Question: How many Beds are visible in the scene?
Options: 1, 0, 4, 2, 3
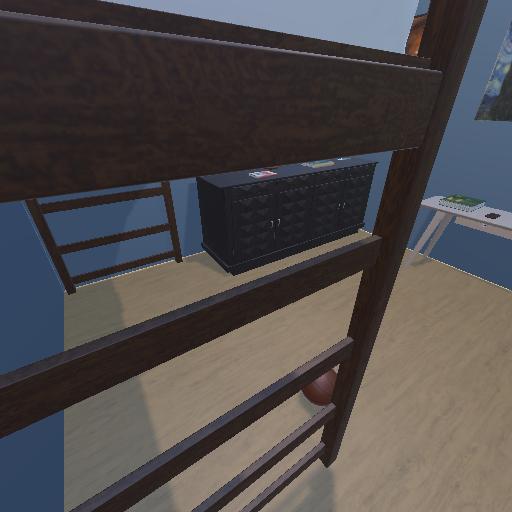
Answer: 1